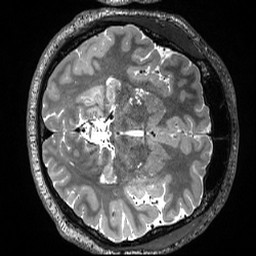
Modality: T2w
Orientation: axial
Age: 30
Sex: male
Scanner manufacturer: siemens
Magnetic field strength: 3 T
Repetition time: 3.2 s
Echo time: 0.563 s